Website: apple
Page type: customer-info-address
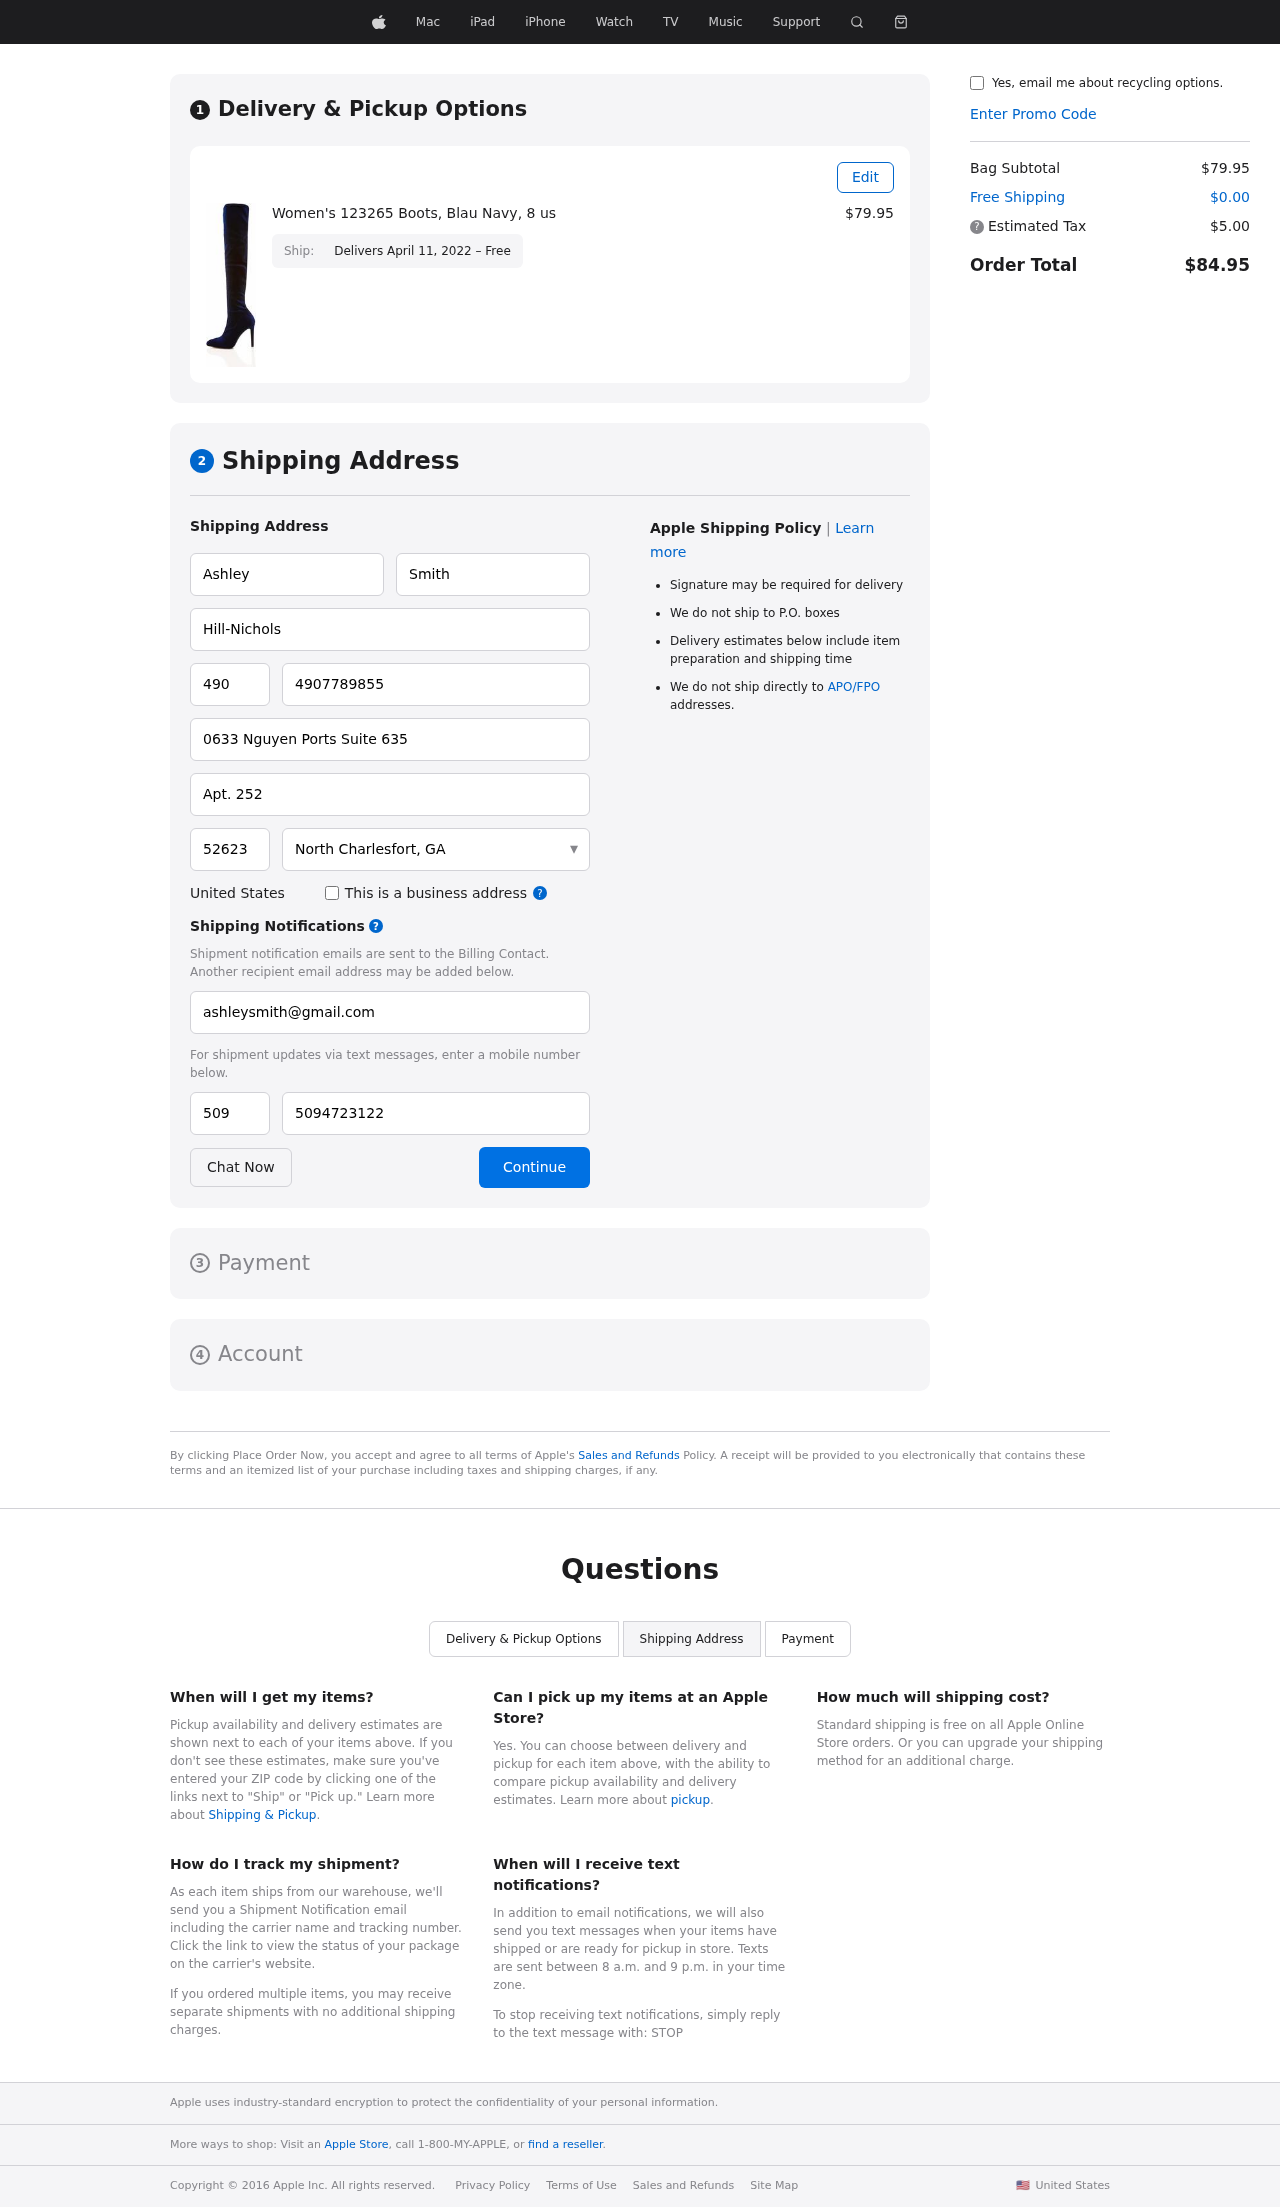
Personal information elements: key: PII_CITY_STATE
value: North Charlesfort, GA
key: PII_COMPANY
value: Hill-Nichols
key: PII_COUNTRY
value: United States
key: PII_EMAIL
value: ashleysmith@gmail.com
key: PII_FIRSTNAME
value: Ashley
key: PII_LASTNAME
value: Smith
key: PII_PHONE
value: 4907789855
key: PII_PHONE_ALT
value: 5094723122
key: PII_PHONE_ALT_AREA
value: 509
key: PII_PHONE_AREA
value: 490
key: PII_POSTCODE
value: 52623
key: PII_STREET
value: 0633 Nguyen Ports Suite 635
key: PII_STREET2
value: Apt. 252
Product elements: key: PRODUCT1_NAME
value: Women's 123265 Boots, Blau Navy, 8 us
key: PRODUCT1_PRICE
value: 79.95
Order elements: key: ORDER_DELIVERY_DATE
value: Delivers April 11, 2022 – Free
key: ORDER_SUBTOTAL
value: $79.95
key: ORDER_SHIPPING_COST
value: $0.00
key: ORDER_TAX
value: $5.00
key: ORDER_TOTAL
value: $84.95